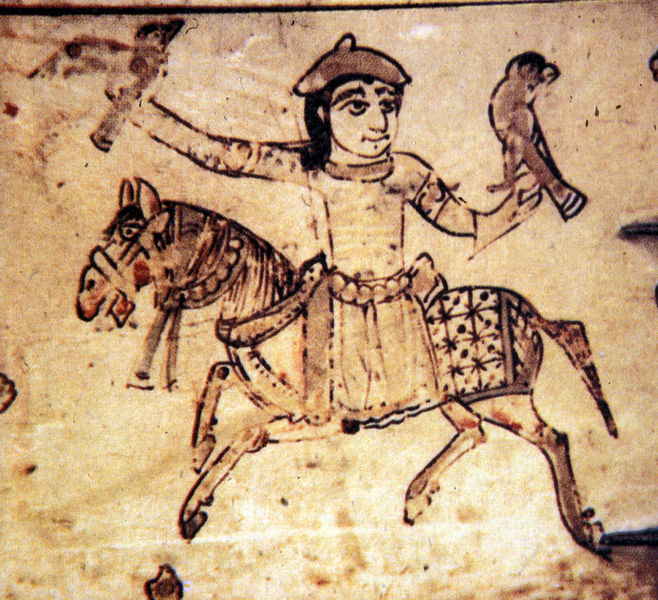
Titel: Truhe, bemalt (Detail - Falkner)
Standort: Veroli (Frosinone)
Institution: Kathedrale
Schlagwörter: adler, falke, gemälde, kopf, mann, nackt, vogel, weiß, ocker, sitzen, braun, handschuh, hut, nase, profil, schwarz, zeichnung, blick, gürtel, rot, tier, tiere, beige, malerei, muster, rock, alt, kappe, mütze, arme, augen, gesicht, mensch, stein, bild, vögel, auge, figur, gewand, haare, sitzend, stoff, decke, frontal, höhle, ohren, pferd, reiter, beine, huf, hufe, mähne, pferdedecke, reiten, ritt, sattel, schwanz, schweif, zaumzeug, zügel, kopfbedeckung, bein, papier, umrisse, perspektive, zwei, laufen, farbe, linien, naiv, friedrich, einfach, detail, homme, portrait, wandmalerei, oberkörper, foto, gemustert, tusche, antike, orient, tauben, asien, geschirr, illustration, chapeau, soldat, rennen, bleistift, helm, ritter, jagd, rüstung, trense, rolle, pergament, arabisch, armreif, jäger, chien, ross, springen, antik, mittelalter, rouge, kaufen, gallopp, papagei, eule, gravure, indien, aigle, cheval, primitiv, robe, chasse, galopp, elfenbein, vase, satteldecke, sabot, ceinture, collier, dessin, reittier, galoppieren, reitend, freske, oiseau, buchmalerei, vieux, falkner, zu pferd, chasseur, höhlenmalerei, cavalier, encre, oiseaux, papageien, chine, tasse, asie, arabe, enluminure, haae, perspective, veste, falken, coupe, mannn, faucon, gürtrl, mongole, moyen orient, papuer, role, titter, zügrl, sépia, tunique, casquette, zucht, ancien, perroquet, simple, béret, couverture, céramique, queue, carte à jouer, oreilles, crinière, bride, selle, mural, cavaleir, étoiles, veiux, endommagé, galop, laid, faucons, galoper, scelle, rapace, epervier, oiseauxz, morc